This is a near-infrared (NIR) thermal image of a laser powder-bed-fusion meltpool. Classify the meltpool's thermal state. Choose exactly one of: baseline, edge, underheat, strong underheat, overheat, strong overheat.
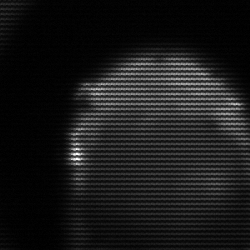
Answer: edge